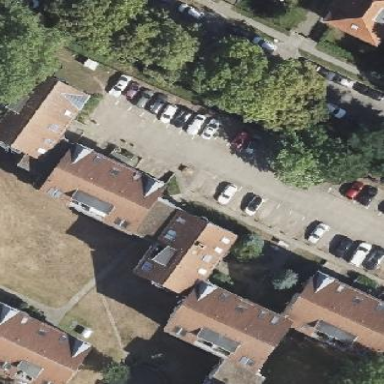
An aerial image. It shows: Gabled roof apartments building.